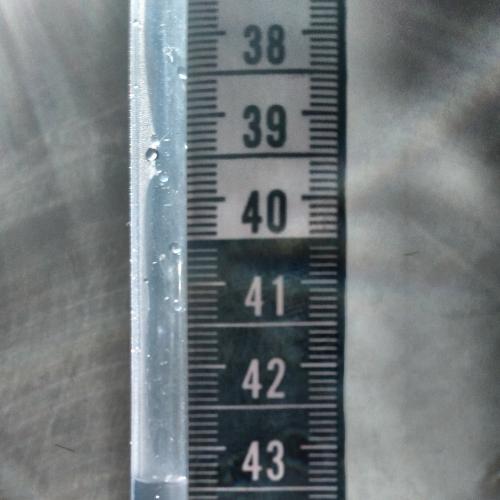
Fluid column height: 43.4 cm